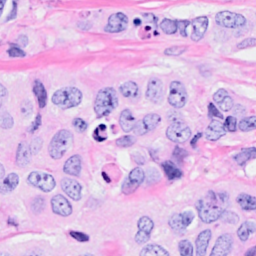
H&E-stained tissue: Breast